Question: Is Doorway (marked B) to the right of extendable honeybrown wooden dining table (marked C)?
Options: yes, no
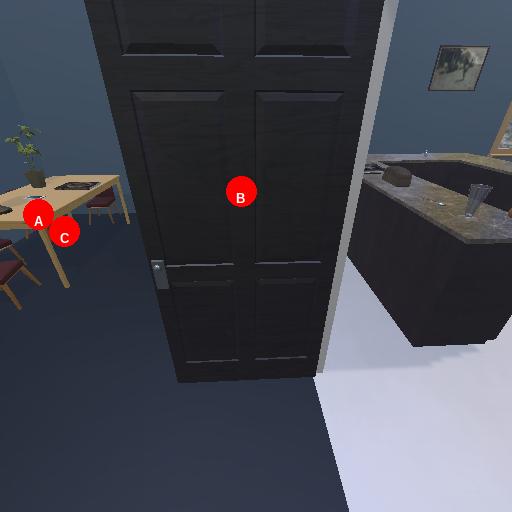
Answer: yes